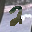
Label: 2